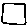
Label: square